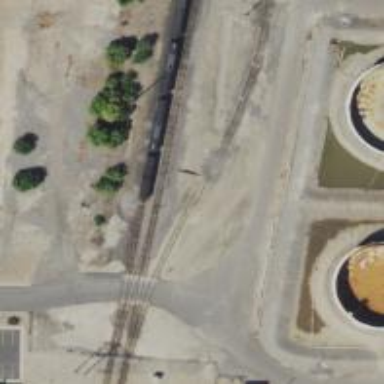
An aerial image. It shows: Railway siding for service.